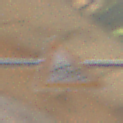
Verkehrszeichen: RadverkehrRechts
Umgebung: Outdoor, Urban
Tageszeit: Midday
Wetter: Clear
Licht: Natural
Jahreszeit: NotSpecified
Kontrast: HighContrast